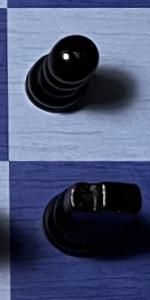
Label: Knight_Black